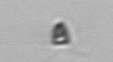
Label: Pyramimonas